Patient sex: M
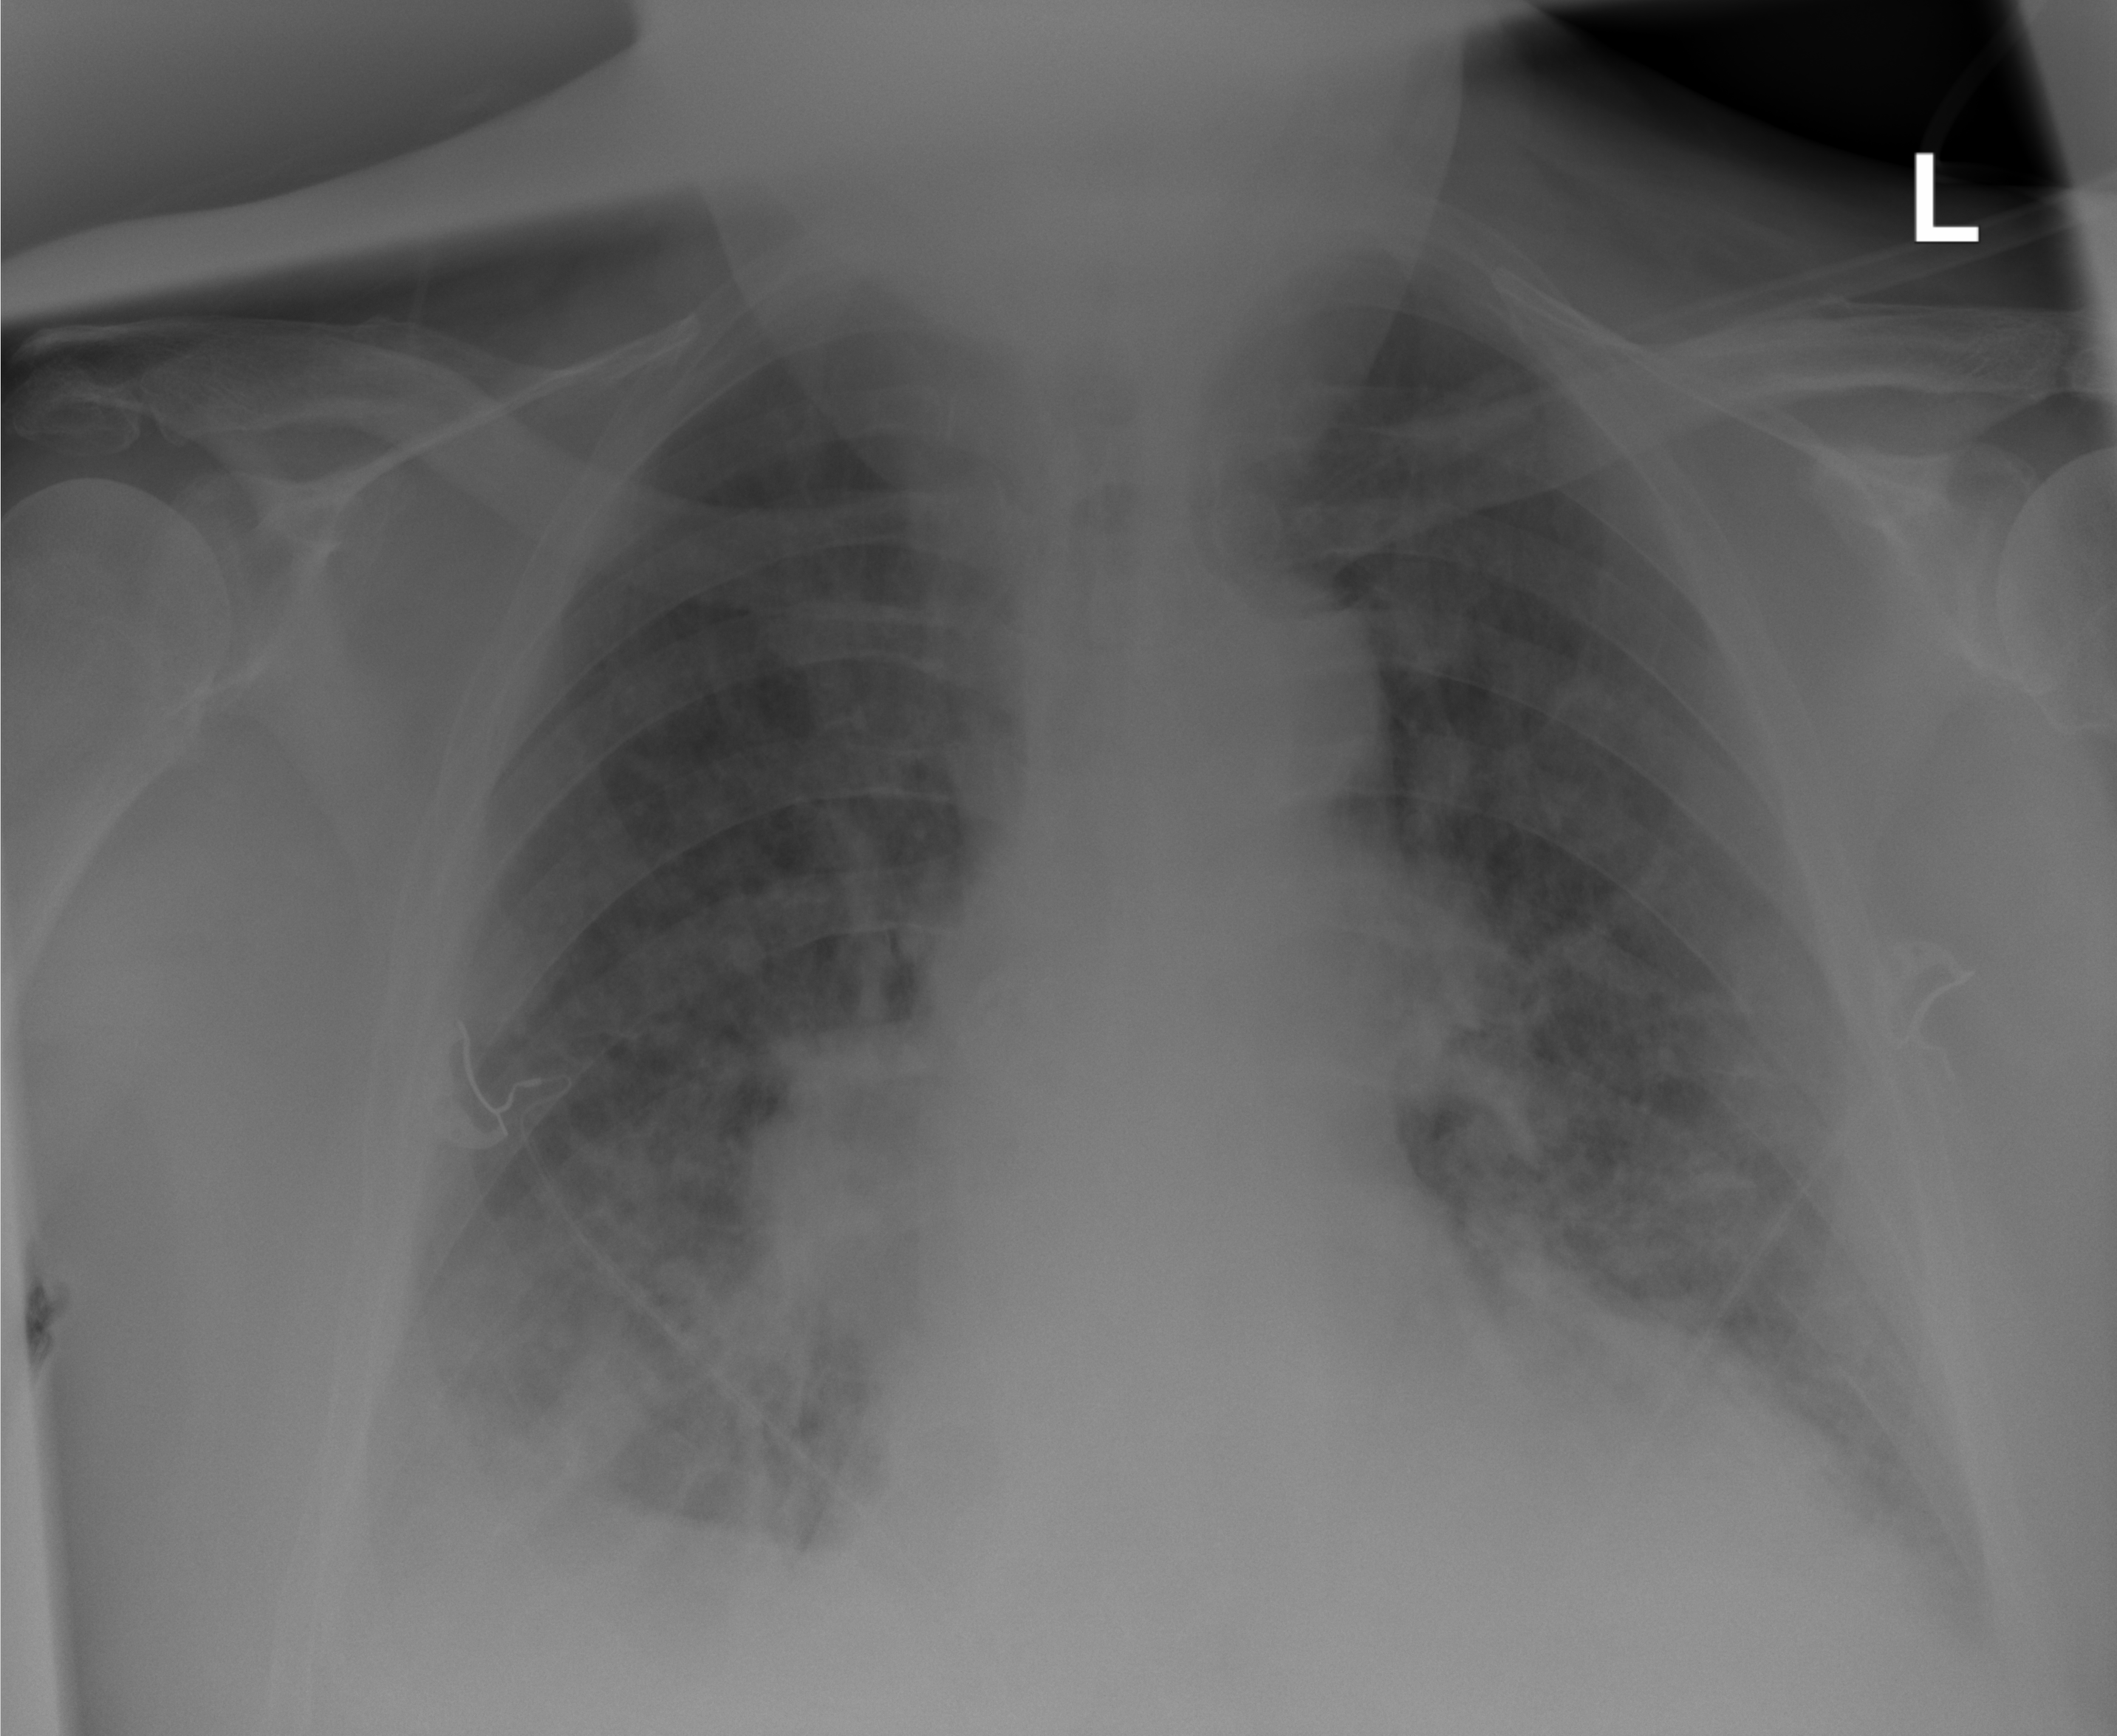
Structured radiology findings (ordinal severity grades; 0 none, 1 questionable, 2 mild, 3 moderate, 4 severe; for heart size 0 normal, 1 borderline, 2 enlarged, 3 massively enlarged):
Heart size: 1
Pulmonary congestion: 2
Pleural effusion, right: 3
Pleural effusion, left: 2
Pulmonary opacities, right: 2
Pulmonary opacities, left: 2
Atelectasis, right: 2
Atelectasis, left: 2